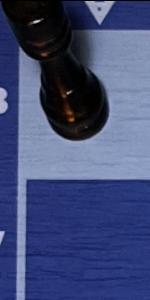
Label: Empty